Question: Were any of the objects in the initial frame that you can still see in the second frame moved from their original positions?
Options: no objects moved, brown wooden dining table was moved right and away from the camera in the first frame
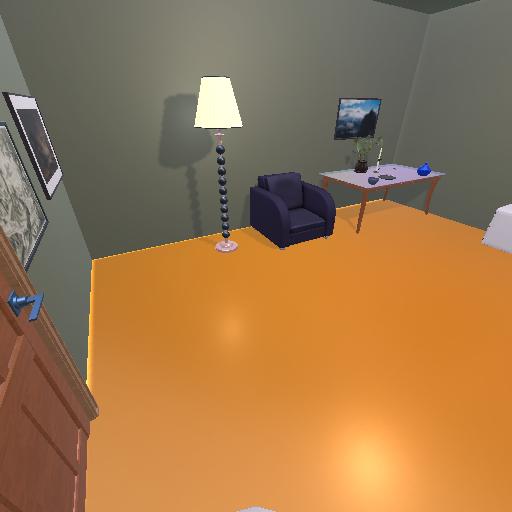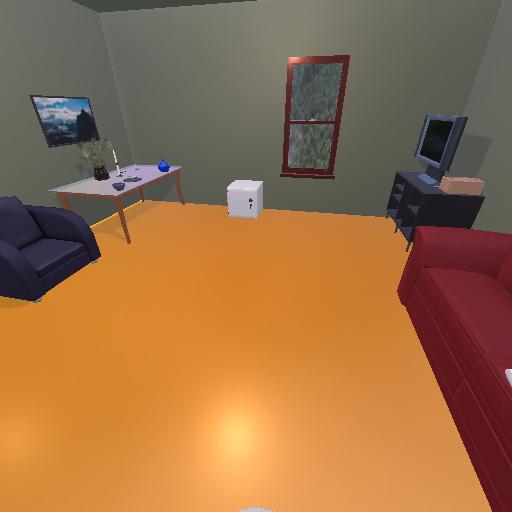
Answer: no objects moved